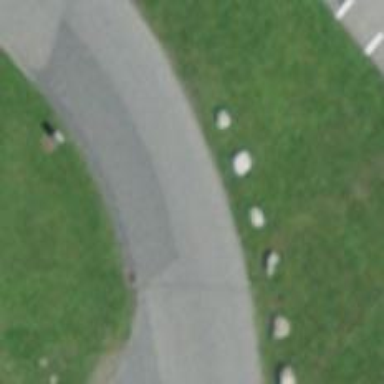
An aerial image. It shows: Asphalt surface.